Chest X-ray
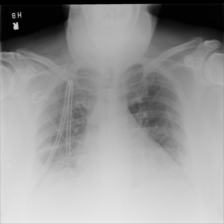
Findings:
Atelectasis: negative
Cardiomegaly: negative
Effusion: negative
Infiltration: negative
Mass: negative
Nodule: negative
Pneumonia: negative
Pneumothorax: negative
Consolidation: negative
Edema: negative
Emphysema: negative
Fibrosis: negative
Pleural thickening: negative
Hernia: negative